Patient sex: M
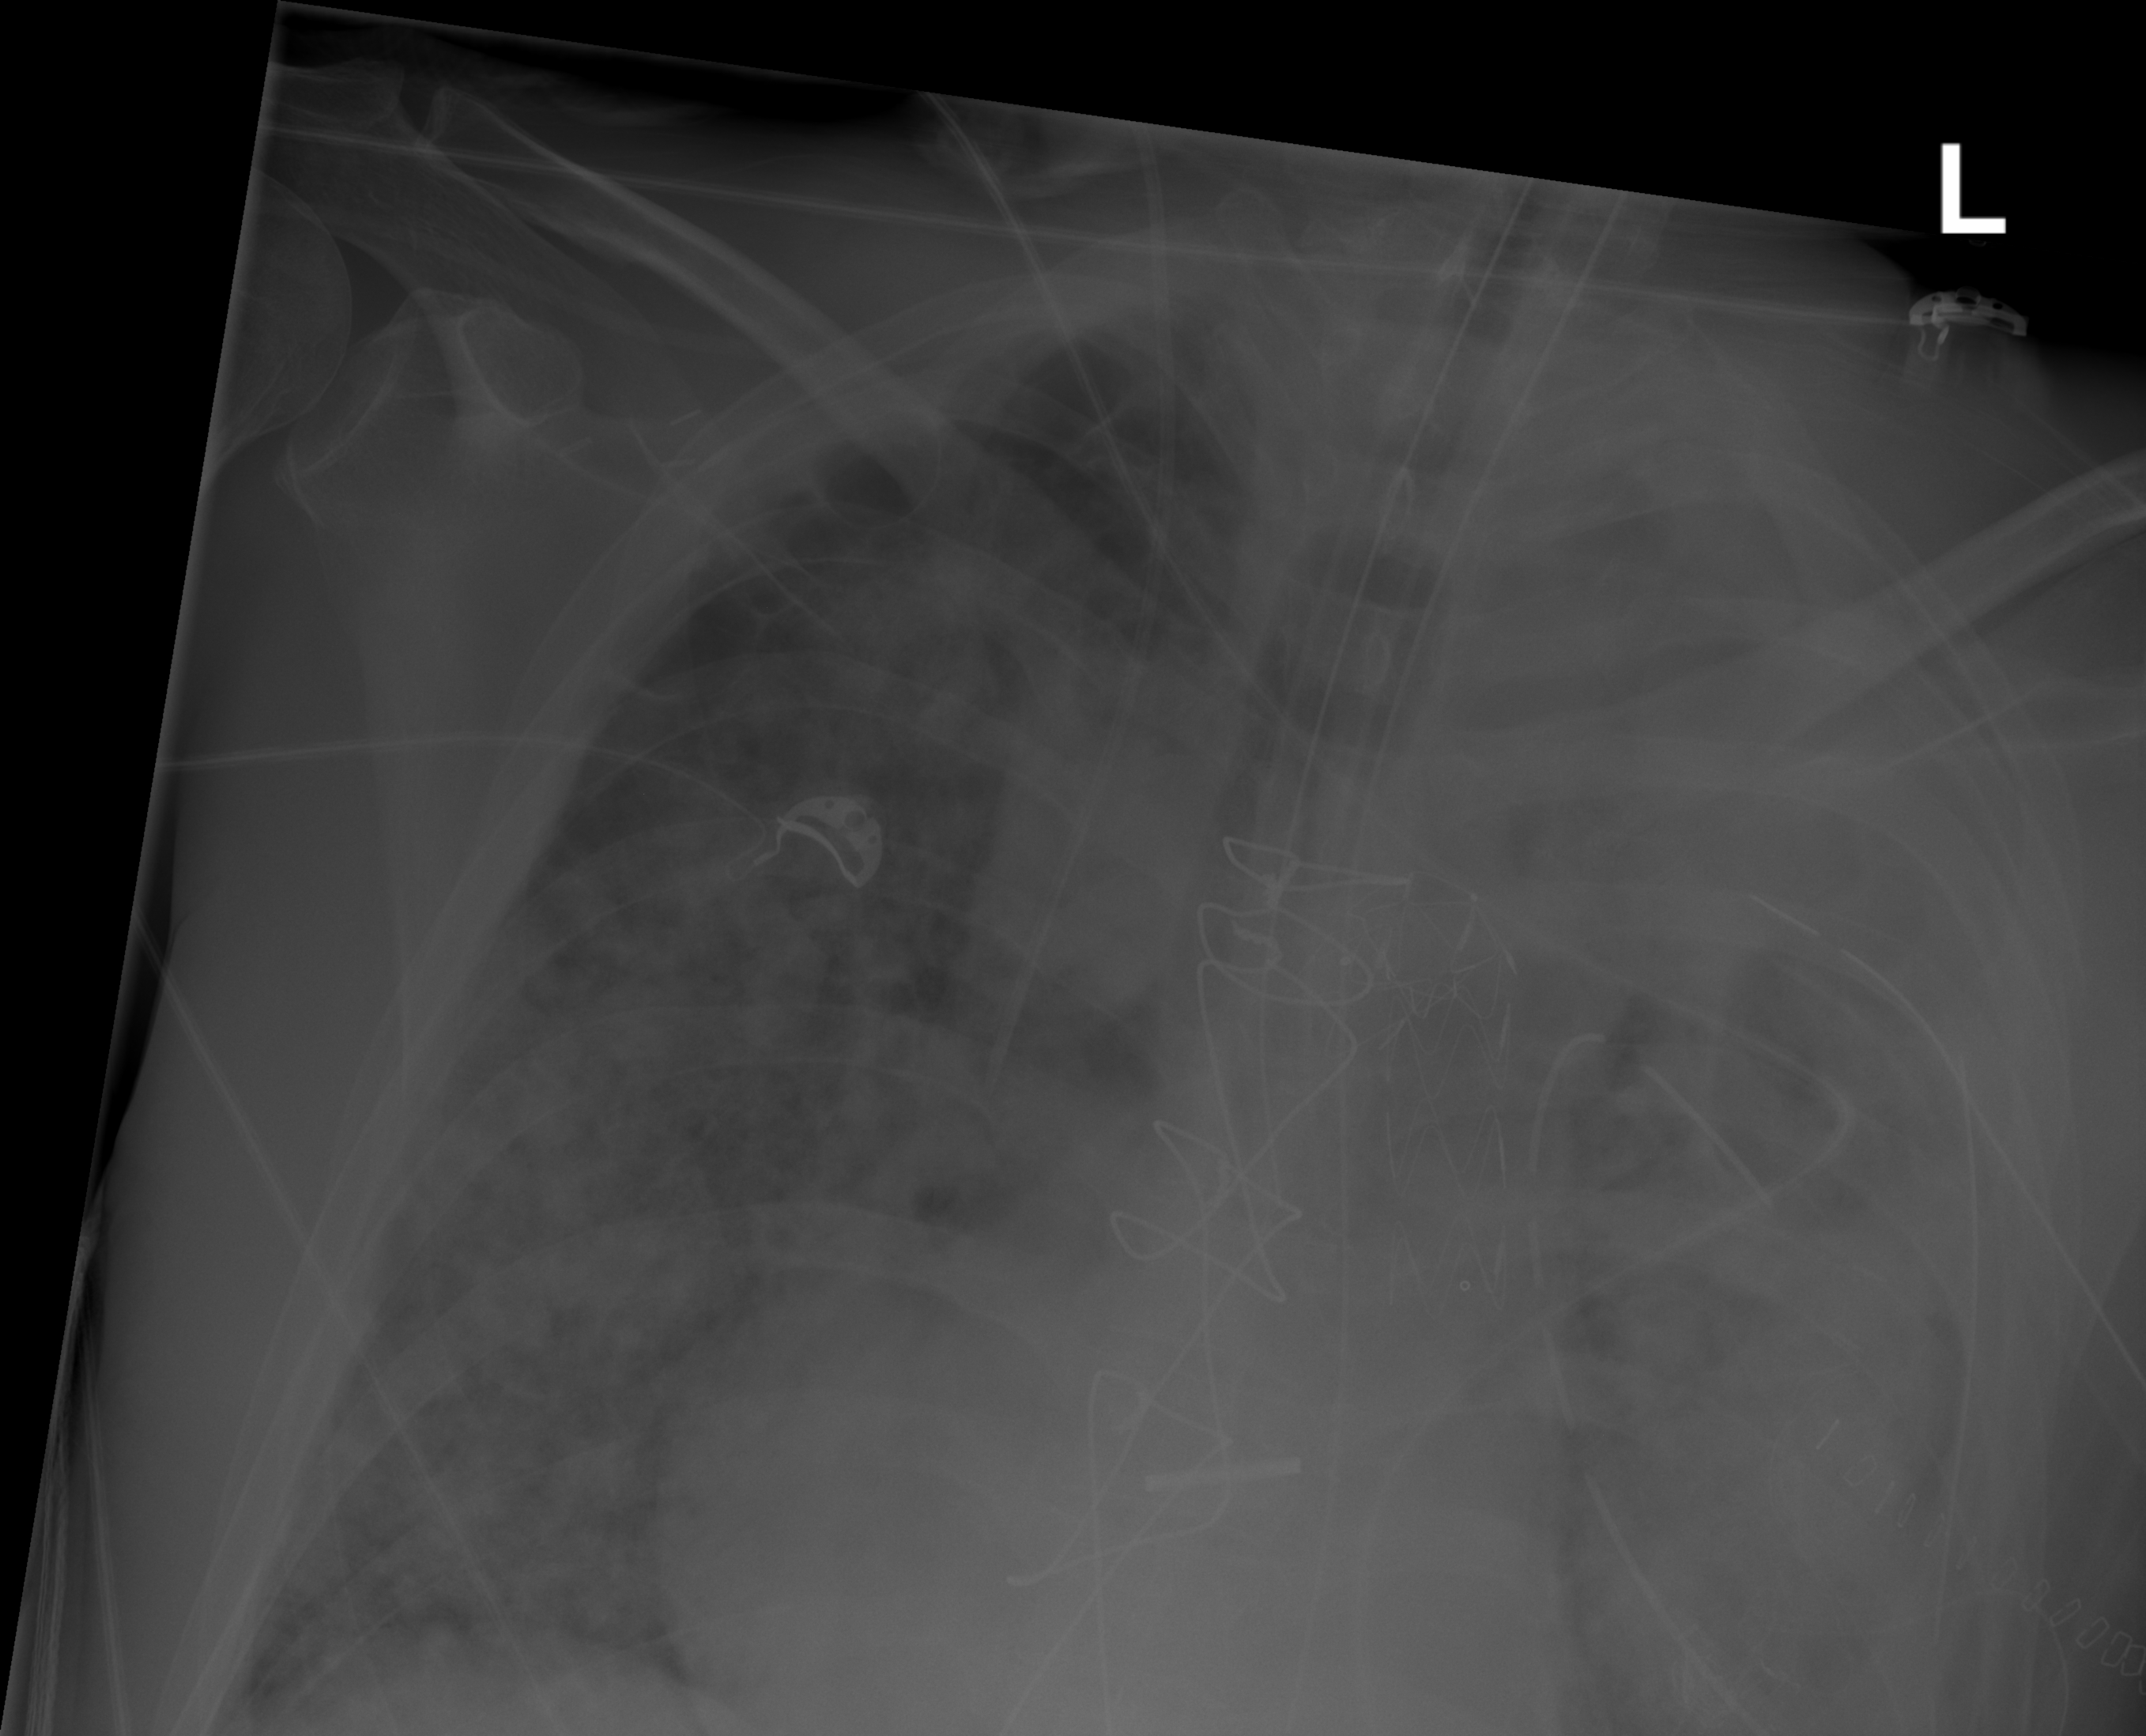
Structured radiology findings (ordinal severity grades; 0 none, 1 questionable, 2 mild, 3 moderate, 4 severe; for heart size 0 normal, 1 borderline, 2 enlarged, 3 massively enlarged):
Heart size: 2
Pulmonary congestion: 2
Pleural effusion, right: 2
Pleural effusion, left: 3
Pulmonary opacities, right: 3
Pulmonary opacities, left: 4
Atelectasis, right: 3
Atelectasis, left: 4